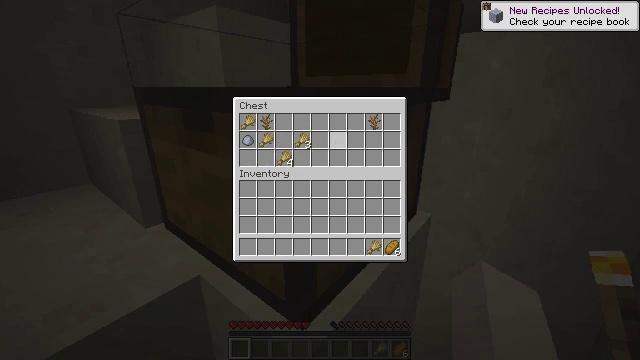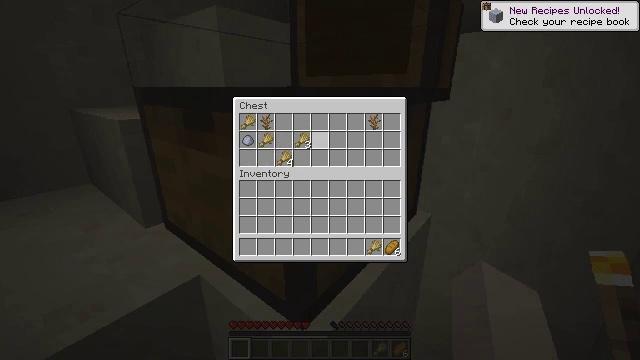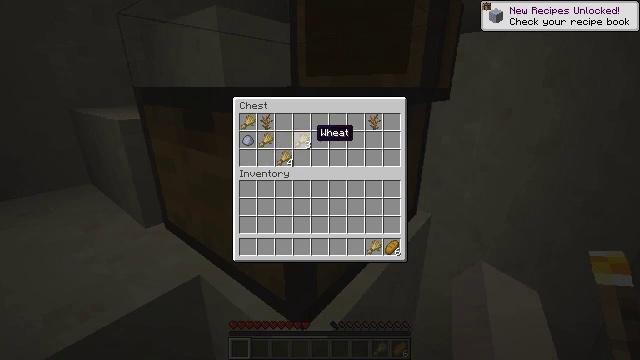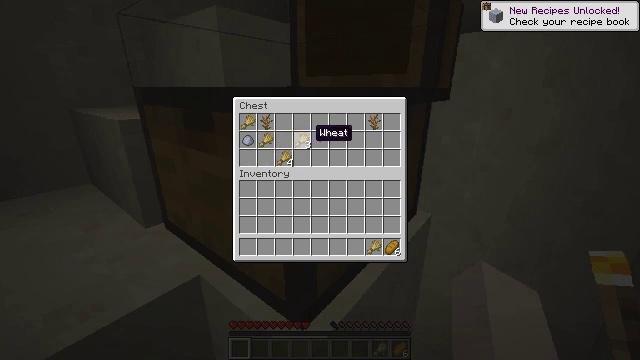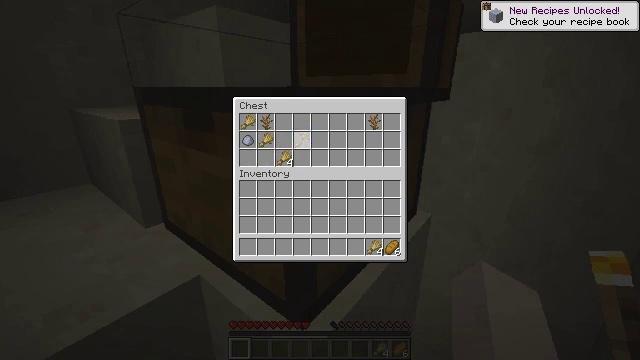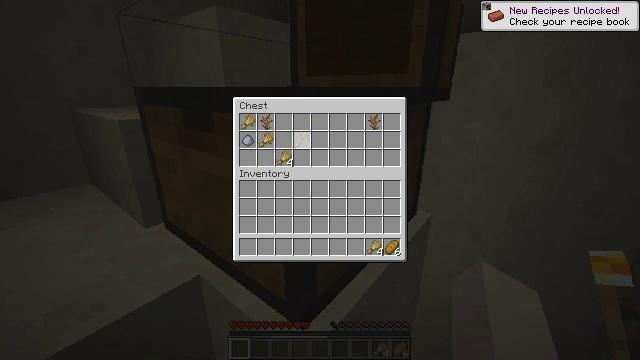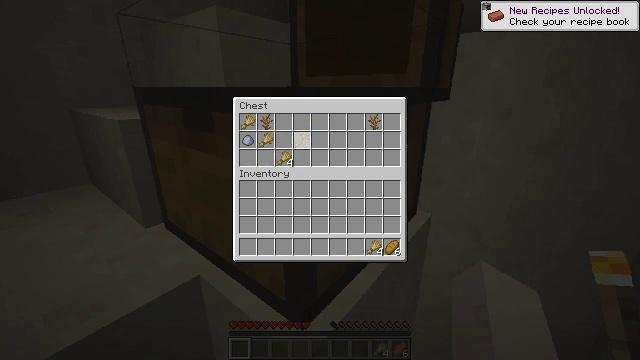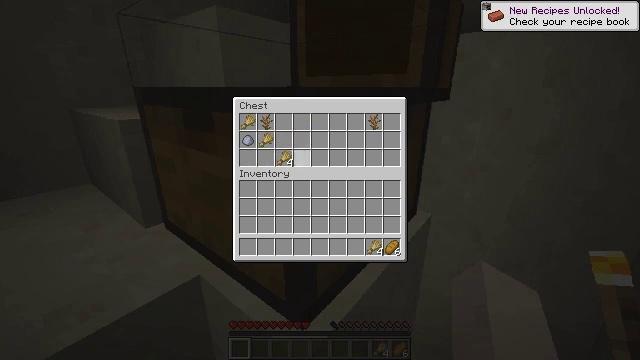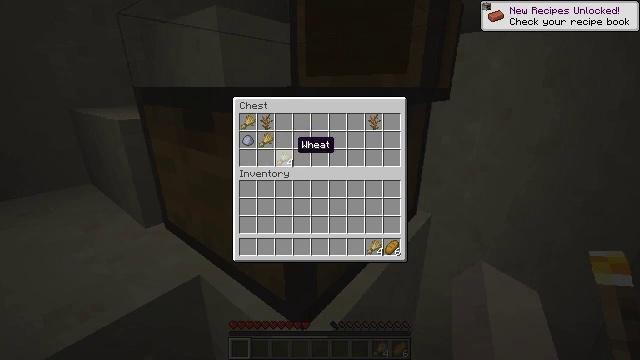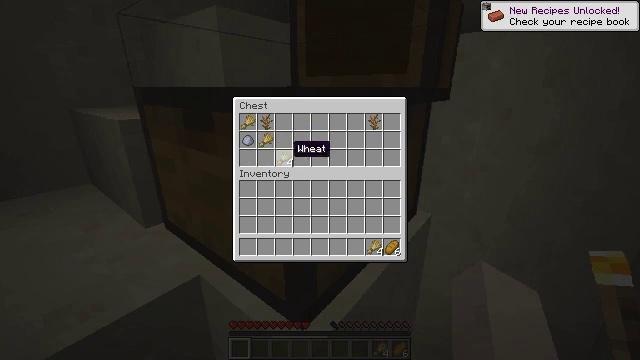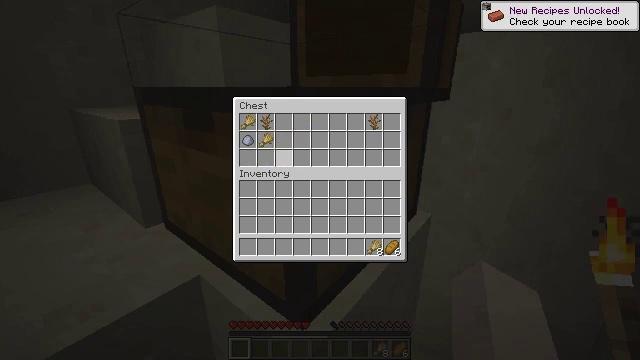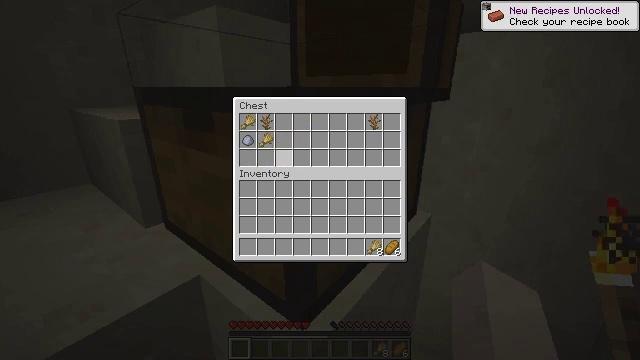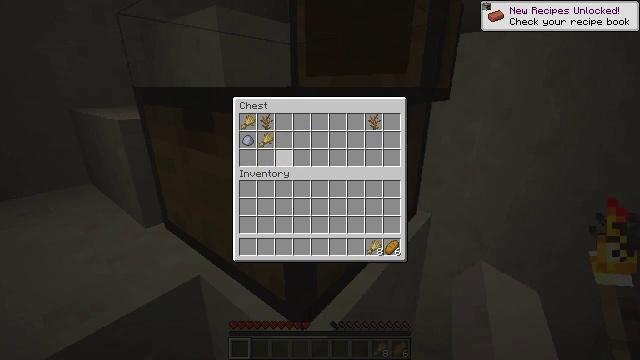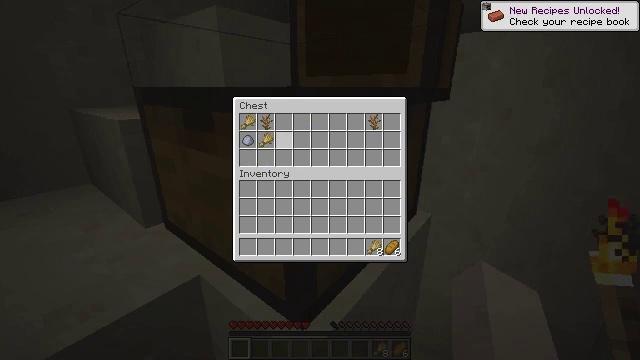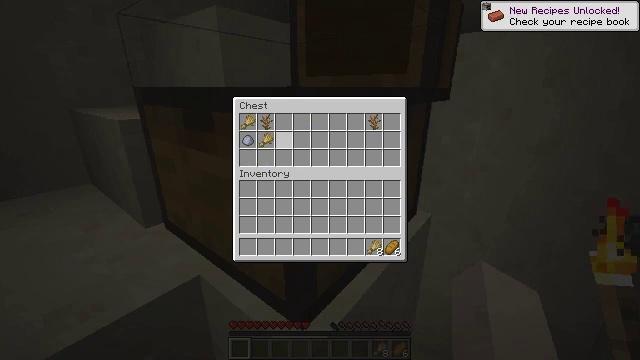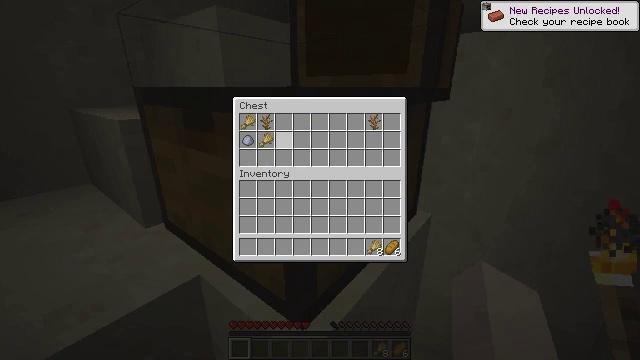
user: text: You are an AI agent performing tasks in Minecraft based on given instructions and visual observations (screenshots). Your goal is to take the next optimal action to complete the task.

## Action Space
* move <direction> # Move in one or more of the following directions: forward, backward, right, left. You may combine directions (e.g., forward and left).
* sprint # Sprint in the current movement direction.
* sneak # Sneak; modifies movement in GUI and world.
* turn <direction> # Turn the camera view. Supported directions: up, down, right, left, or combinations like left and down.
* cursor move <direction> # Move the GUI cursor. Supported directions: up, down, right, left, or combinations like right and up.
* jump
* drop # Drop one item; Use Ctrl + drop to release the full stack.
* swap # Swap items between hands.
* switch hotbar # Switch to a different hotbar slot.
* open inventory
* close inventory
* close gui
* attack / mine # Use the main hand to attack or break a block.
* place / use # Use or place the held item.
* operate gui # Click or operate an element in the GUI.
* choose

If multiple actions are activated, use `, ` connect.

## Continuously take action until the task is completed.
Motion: motion action
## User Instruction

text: Break the chest to retrieve items inside.
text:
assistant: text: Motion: sneak, cursor move left
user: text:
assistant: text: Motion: sneak, cursor move left
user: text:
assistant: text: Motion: sneak
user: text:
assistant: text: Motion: sneak, operate gui
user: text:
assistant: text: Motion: sneak, operate gui
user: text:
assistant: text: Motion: sneak, operate gui
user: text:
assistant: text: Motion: sneak, cursor move left
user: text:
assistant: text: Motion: sneak
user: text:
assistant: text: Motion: sneak
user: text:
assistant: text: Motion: sneak, operate gui
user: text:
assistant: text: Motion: sneak, operate gui
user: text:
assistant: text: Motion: sneak, operate gui
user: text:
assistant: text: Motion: sneak, cursor move up
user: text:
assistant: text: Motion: sneak
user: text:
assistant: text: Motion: sneak
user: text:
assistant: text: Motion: sneak
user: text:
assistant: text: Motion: sneak
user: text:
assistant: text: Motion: sneak
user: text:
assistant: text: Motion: sneak, operate gui
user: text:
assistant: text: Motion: sneak, cursor move left, operate gui
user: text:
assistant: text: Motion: sneak, cursor move left and up
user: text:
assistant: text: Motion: sneak
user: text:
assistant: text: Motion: sneak
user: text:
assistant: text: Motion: sneak
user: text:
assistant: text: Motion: sneak
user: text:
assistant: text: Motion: sneak
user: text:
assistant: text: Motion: sneak
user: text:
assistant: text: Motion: sneak, operate gui
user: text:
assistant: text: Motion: sneak, operate gui
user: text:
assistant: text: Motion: sneak, operate gui